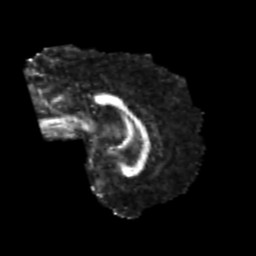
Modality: FA
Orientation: sagittal
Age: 20
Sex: male
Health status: healthy
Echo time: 0.074 s